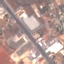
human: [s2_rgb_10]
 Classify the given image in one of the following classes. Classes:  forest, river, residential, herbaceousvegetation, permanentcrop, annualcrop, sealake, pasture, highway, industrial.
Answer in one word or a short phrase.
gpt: Highway